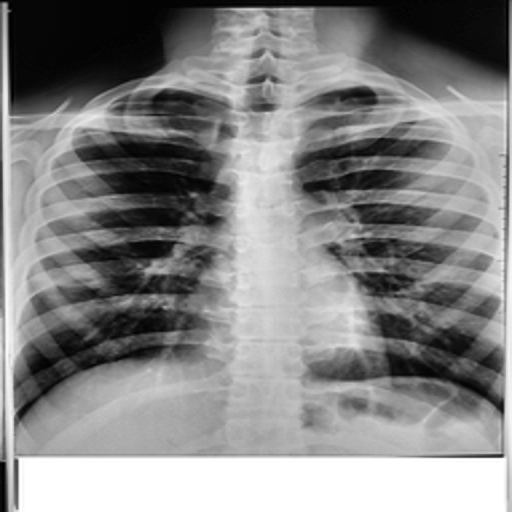
Finding: TUBERCULOSIS